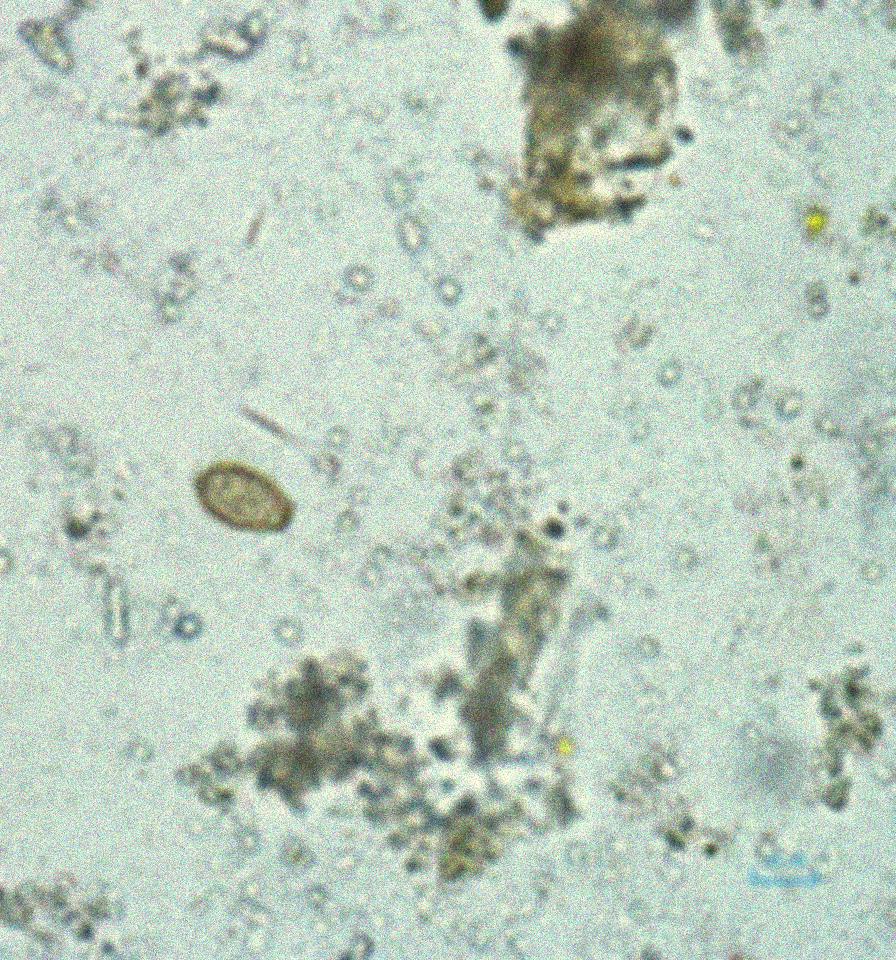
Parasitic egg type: Opisthorchis viverrine